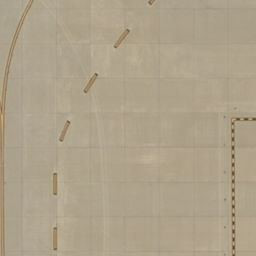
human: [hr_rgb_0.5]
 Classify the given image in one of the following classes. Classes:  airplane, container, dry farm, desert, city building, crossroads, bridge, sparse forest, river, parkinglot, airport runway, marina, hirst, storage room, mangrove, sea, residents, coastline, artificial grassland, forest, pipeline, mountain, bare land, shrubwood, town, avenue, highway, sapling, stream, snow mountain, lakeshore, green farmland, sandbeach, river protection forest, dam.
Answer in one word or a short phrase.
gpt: airport runway